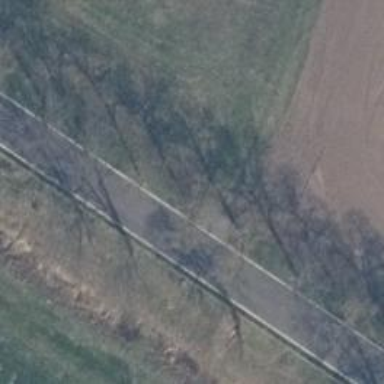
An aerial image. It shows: Asphalt track with grade1 surface.